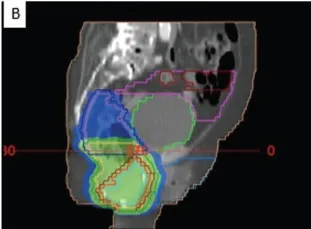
Sagittal CT images showing the dose coverage of the gross disease and nodal volumes.
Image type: radiology (ct)